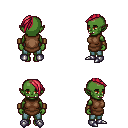
a pixel art fantasy rpg character, female body template, orc, green skin, brown tunic, teal pants, ruby red long mohawk hairstyle, leather bracers, metal boots, four views (front, back, left, right), 2x2 character sprite sheet, small pixel art, hard edges, no anti-aliasing